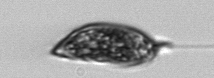
Label: Prorocentrum_micans